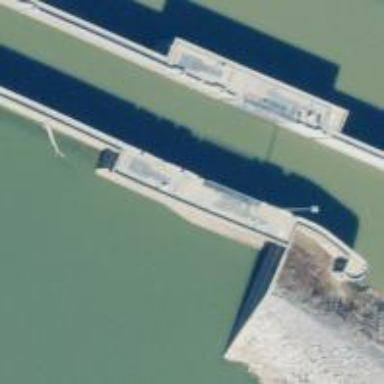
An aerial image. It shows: Lock gate on waterway.